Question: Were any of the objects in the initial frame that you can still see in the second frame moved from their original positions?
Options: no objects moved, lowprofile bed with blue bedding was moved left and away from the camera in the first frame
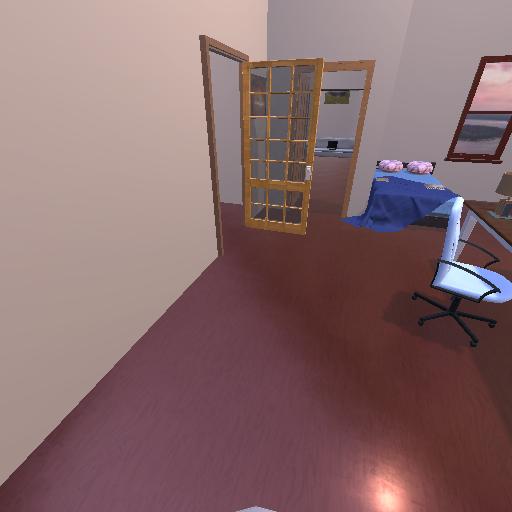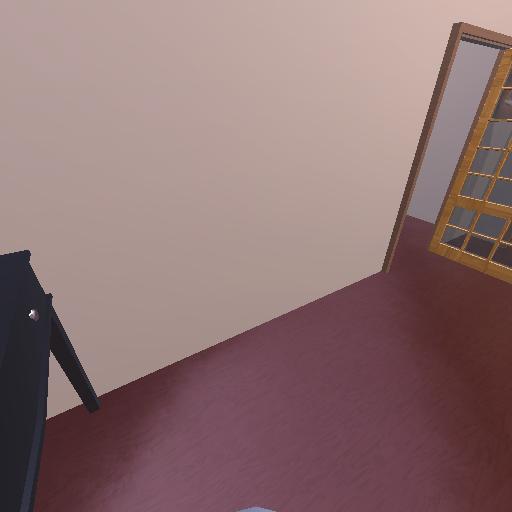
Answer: no objects moved